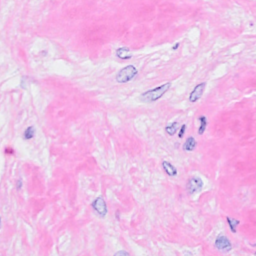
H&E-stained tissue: Breast